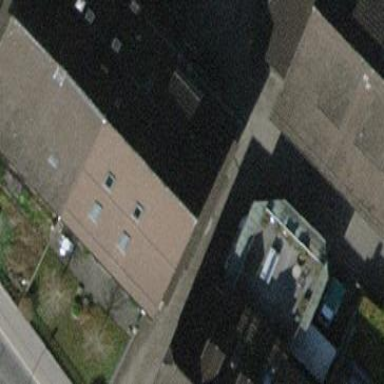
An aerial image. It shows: Building.